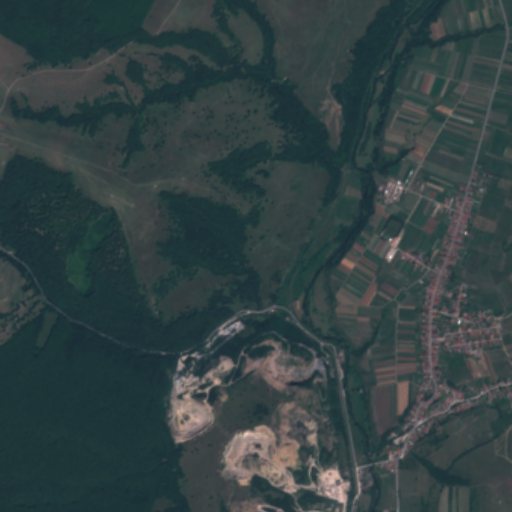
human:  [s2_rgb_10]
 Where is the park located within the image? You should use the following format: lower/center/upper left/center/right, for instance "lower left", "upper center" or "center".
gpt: The park is located in the lower right of the image.
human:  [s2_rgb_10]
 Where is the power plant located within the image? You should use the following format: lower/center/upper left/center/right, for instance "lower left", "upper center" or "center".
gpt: There is no power plant in the image.